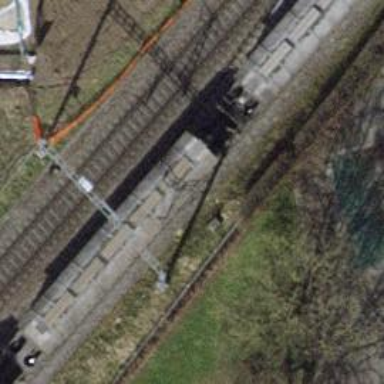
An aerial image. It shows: Rail siding with electrified tracks using contact line.